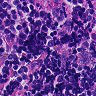
Metastatic tissue present: no